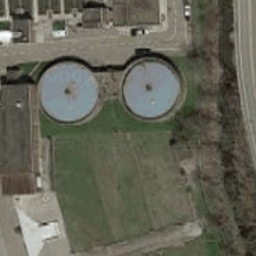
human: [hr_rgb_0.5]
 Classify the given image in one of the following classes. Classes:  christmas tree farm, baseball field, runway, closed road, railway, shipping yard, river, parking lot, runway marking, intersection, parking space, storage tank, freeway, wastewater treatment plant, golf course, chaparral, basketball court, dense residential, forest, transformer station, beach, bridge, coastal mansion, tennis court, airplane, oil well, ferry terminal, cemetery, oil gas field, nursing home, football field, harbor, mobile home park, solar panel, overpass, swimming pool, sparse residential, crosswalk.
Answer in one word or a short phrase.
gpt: storage tank